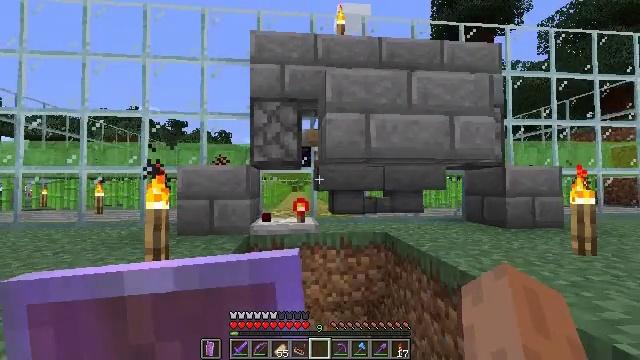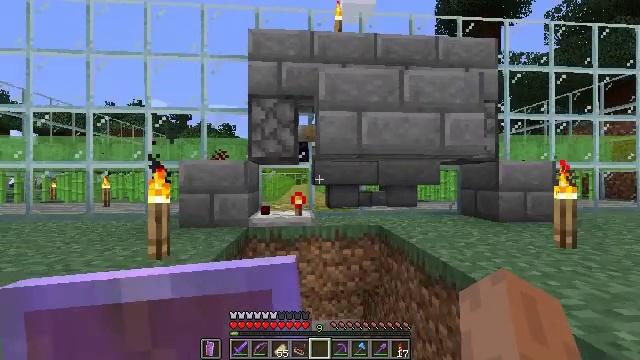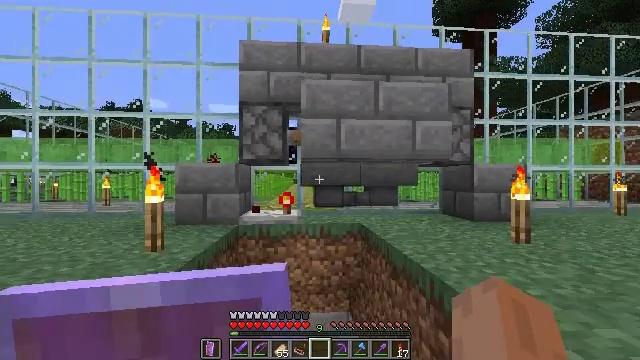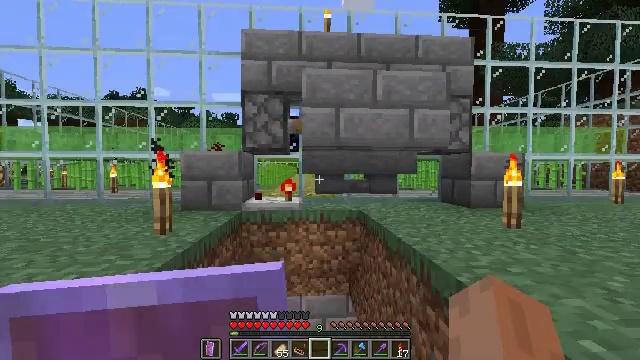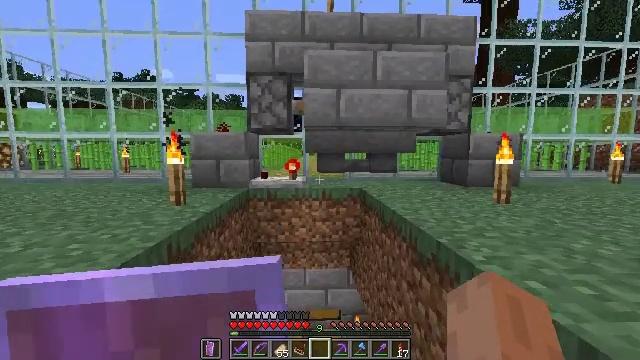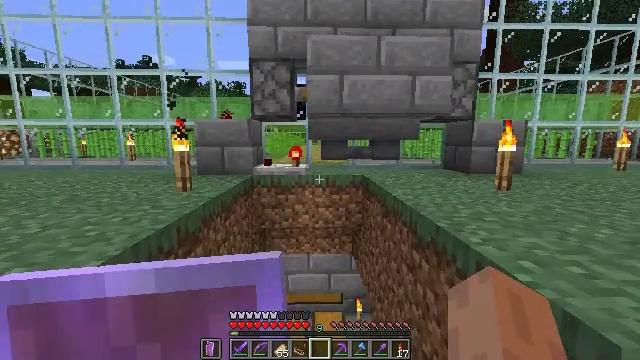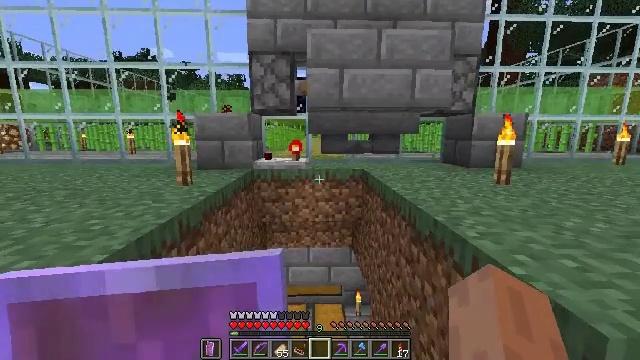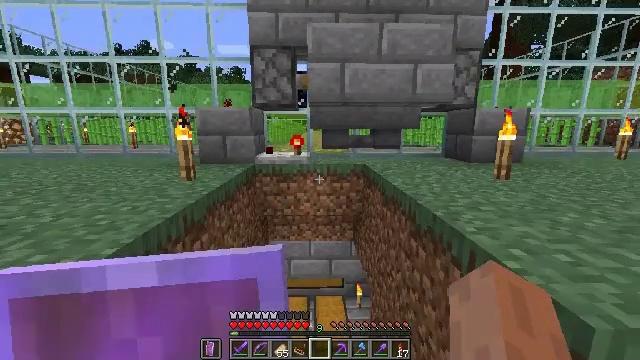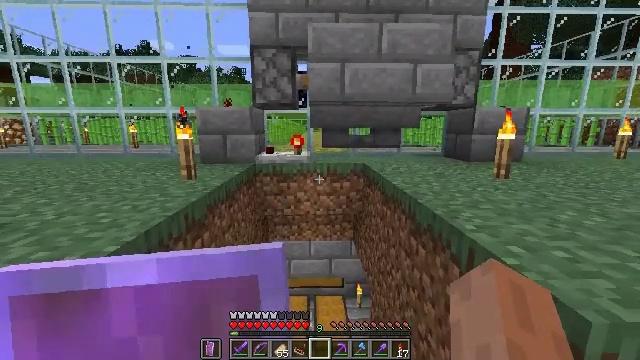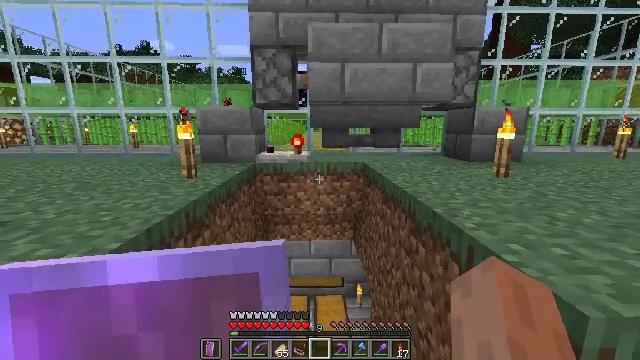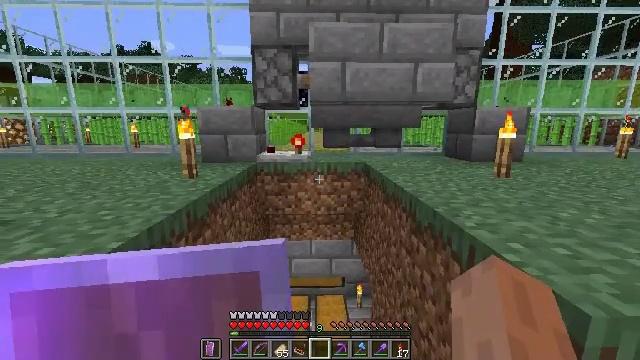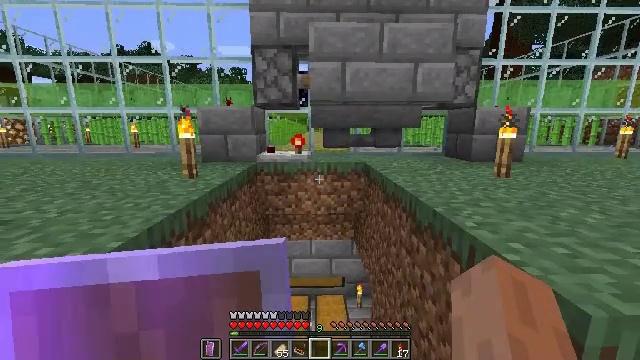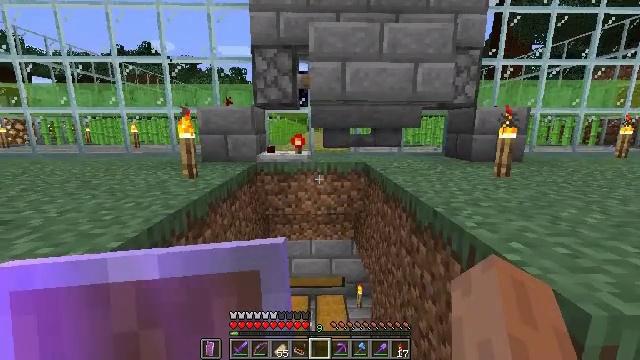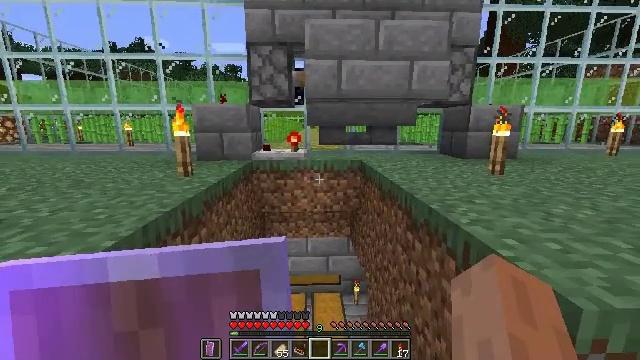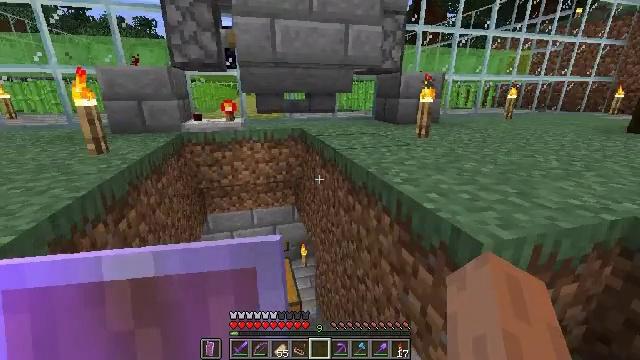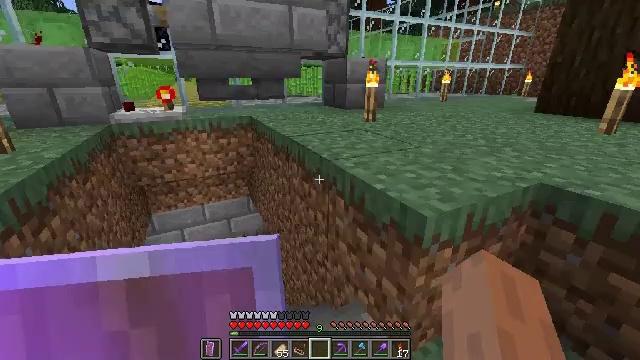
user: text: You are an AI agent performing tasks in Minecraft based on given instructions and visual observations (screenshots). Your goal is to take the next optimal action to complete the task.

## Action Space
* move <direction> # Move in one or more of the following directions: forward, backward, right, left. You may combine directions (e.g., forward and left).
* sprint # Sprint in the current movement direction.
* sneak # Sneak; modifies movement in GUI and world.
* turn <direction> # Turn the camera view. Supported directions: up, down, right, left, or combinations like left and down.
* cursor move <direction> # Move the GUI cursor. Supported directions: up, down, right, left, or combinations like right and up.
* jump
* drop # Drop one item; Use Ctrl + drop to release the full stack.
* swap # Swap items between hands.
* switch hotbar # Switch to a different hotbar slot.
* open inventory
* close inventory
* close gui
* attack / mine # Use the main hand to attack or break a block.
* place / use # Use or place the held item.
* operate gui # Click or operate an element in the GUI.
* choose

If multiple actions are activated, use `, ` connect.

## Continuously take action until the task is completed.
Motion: motion action
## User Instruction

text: Break the comparator from the circuit.
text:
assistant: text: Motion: move back and move right, turn down
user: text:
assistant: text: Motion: move back
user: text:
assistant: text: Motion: move back, turn down
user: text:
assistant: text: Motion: turn left and down
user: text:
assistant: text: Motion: turn down
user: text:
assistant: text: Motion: turn down
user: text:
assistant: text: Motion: turn down
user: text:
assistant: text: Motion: no_op
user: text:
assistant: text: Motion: no_op
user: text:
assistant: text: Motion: no_op
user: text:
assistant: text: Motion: no_op
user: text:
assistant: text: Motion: no_op
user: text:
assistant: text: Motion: no_op
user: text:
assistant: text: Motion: turn right and down
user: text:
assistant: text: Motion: turn right and down
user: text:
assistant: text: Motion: move right
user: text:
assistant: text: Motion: move forward and move right
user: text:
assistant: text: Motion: move forward and move right
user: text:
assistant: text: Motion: move forward and move right
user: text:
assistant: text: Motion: move forward and move right, jump
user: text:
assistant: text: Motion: move forward and move right, jump
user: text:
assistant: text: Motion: move forward, jump
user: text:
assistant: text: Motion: move forward
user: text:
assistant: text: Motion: move forward
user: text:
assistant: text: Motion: move forward
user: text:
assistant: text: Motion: move forward, turn left
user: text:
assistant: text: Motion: move forward, turn left
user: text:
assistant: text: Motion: move forward, turn left and down
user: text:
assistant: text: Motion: move forward, turn left and down
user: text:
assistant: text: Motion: move forward